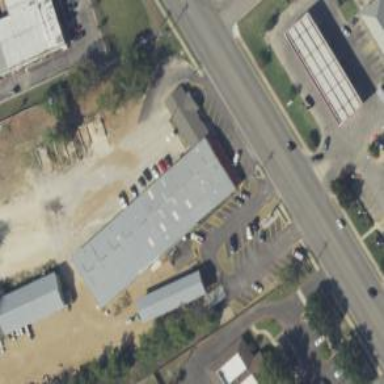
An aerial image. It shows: Retail building.